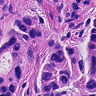
Metastatic tissue present: yes